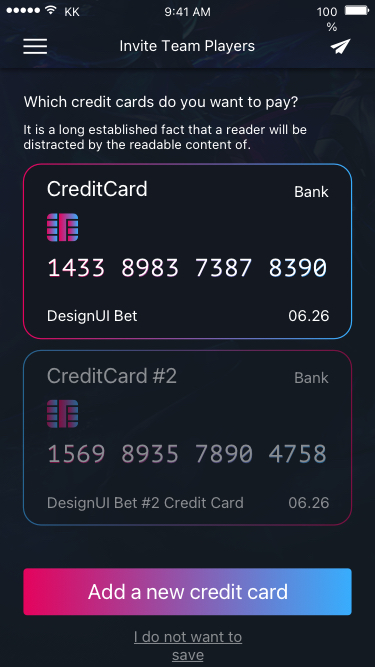
Text in this UI design:
9:41 AM
KK
100%
Invite Team Players
Add a new credit card
Which credit cards do you want to pay?
It is a long established fact that a reader will be distracted by the readable content of.
CreditCard
Bank
1433 8983 7387 8390
06.26
DesignUI Bet
CreditCard #2
Bank
1569 8935 7890 4758
06.26
DesignUI Bet #2 Credit Card
I do not want to save